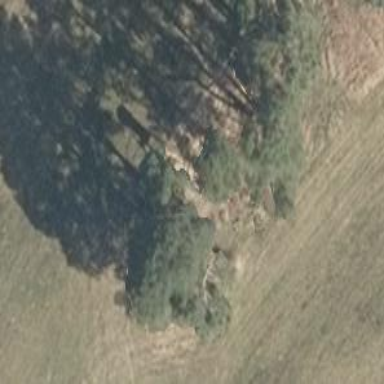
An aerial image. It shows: Shelter that serves as hunting stand.